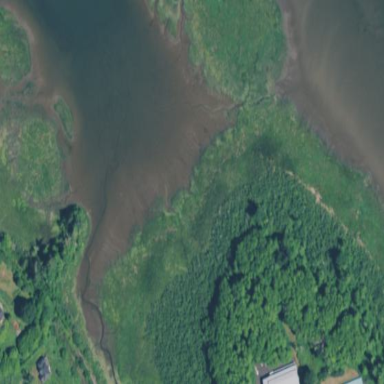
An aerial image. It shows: Saltmarsh wetland area.